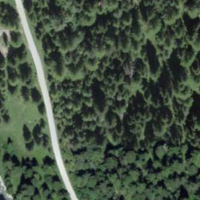
EUNIS habitat code: 43
Species observed at this site:
Gymnadenia conopsea
Panorpa communis